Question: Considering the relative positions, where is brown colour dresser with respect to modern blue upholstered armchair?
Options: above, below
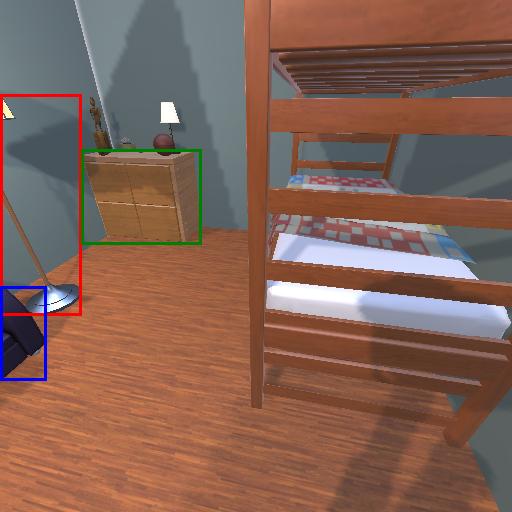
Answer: above